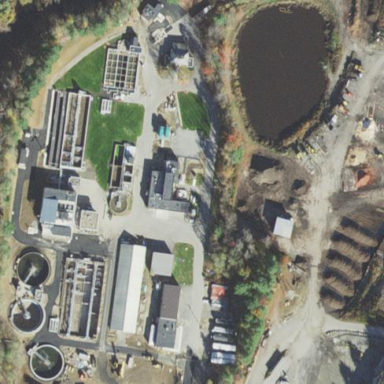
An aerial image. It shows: Image of water works that serve as existing preserved open space.